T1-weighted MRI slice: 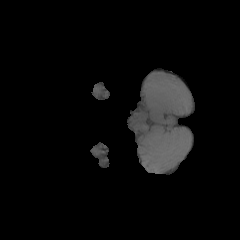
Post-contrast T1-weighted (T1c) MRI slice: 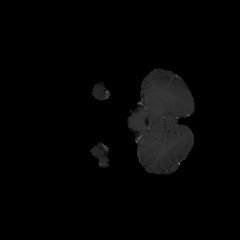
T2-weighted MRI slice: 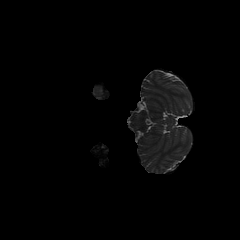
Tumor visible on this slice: no